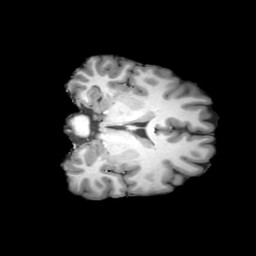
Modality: T1w
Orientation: coronal